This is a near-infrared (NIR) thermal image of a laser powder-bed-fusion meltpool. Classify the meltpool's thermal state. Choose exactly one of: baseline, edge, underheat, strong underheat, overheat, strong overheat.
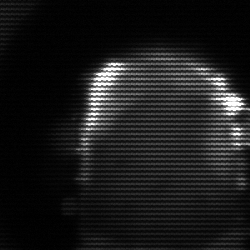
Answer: baseline